Question: I am new to , and I have a dataset:

Where:
'''
X = {X_1, X_2, X_3, X_4, X_5, X_6, X_7};
Y = Y;
'''
I'm trying to find the possible relationship between and like using . To my knowledge, this is a task since the data type of my target is real.
I have tried some regression algorithms like LMS and Stepwise regression but none of those gives me a promising result. So I'm turning into the deep neural network solution, so:
- - -
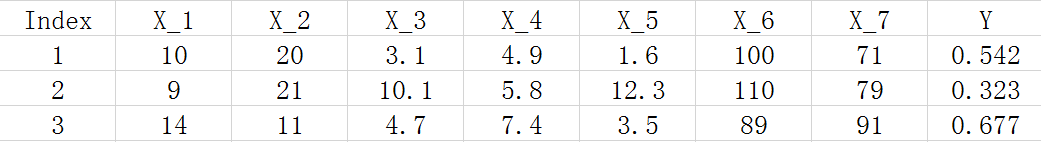
Answer: I don't have a solution for the machine learning part, but I do have a solution that would maybe work (since you asked for any other solutions).
I will say it might be difficult to use machine learning, since not only do you need to find a relationship (assuming there is one), but you need to find the right type of model (is it linear, quadratic, exponential, sinusoidal, etc.) and then you need to find the parameters for those models.
In the R programming language, it is easy to set up a multiple linear regression, for example. Here is a sketch of the R code you would use to find a linear regression.
'''
data = load("data.Rdata") # or load a table or something
regression = lm(Y ~ X1 + X2 + X3 + X4 + X5 + X6 + x7, data = data)
print(summary(regression))
'''
Edit: you might get better answers here: <URL>